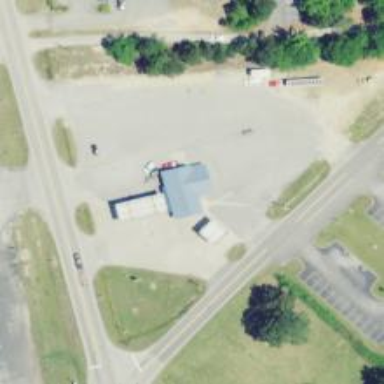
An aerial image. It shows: Convenience shop.